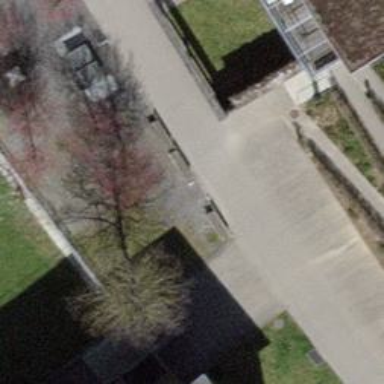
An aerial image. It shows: Brown bench in the vicinity.